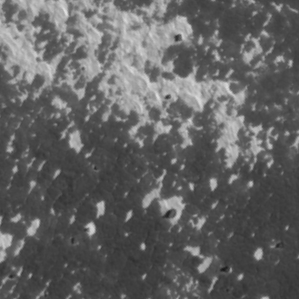
Label: frost